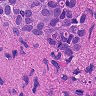
Metastatic tissue present: yes